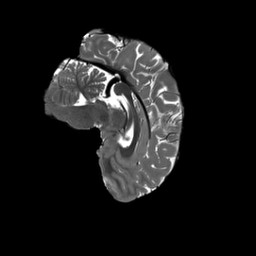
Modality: T2w
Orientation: sagittal
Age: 21
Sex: female
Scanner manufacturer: siemens
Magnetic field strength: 3 T
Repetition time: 3.2 s
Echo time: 0.566 s